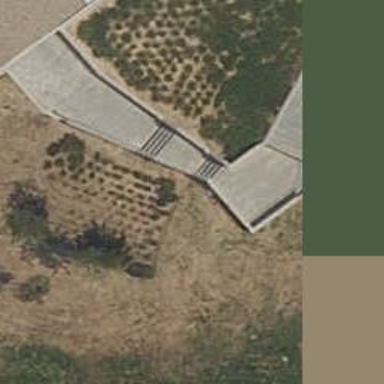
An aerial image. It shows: Set of steps on the road.